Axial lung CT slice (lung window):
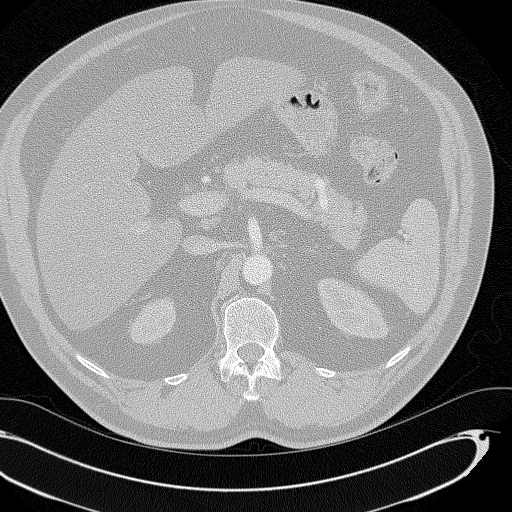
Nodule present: no